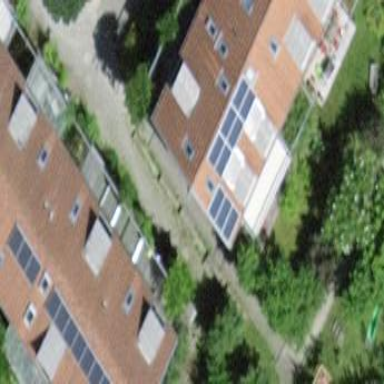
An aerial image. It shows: Simple and straightforward house.